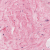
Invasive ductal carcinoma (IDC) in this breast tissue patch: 0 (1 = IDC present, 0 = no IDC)